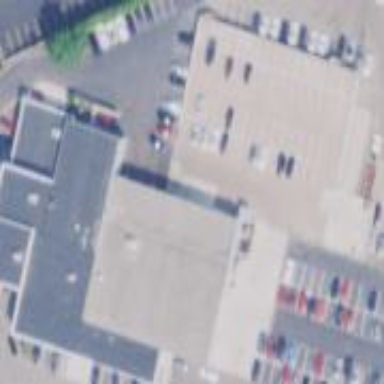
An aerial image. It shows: Car shop building.